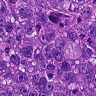
Metastatic tissue present: yes